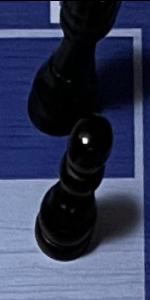
Label: Pawn_Black